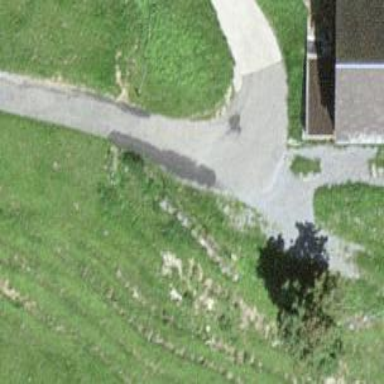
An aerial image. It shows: Turning circle on the road.